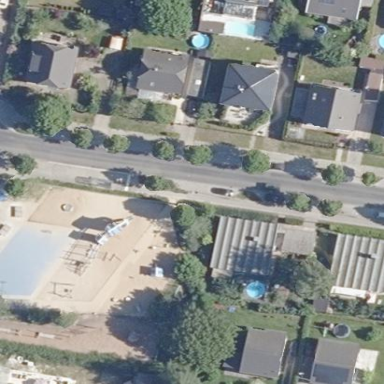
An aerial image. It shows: Playground area for leisure activities on the land.